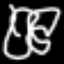
Label: squiggle